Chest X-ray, PA view. Patient: 54 years old, sex M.
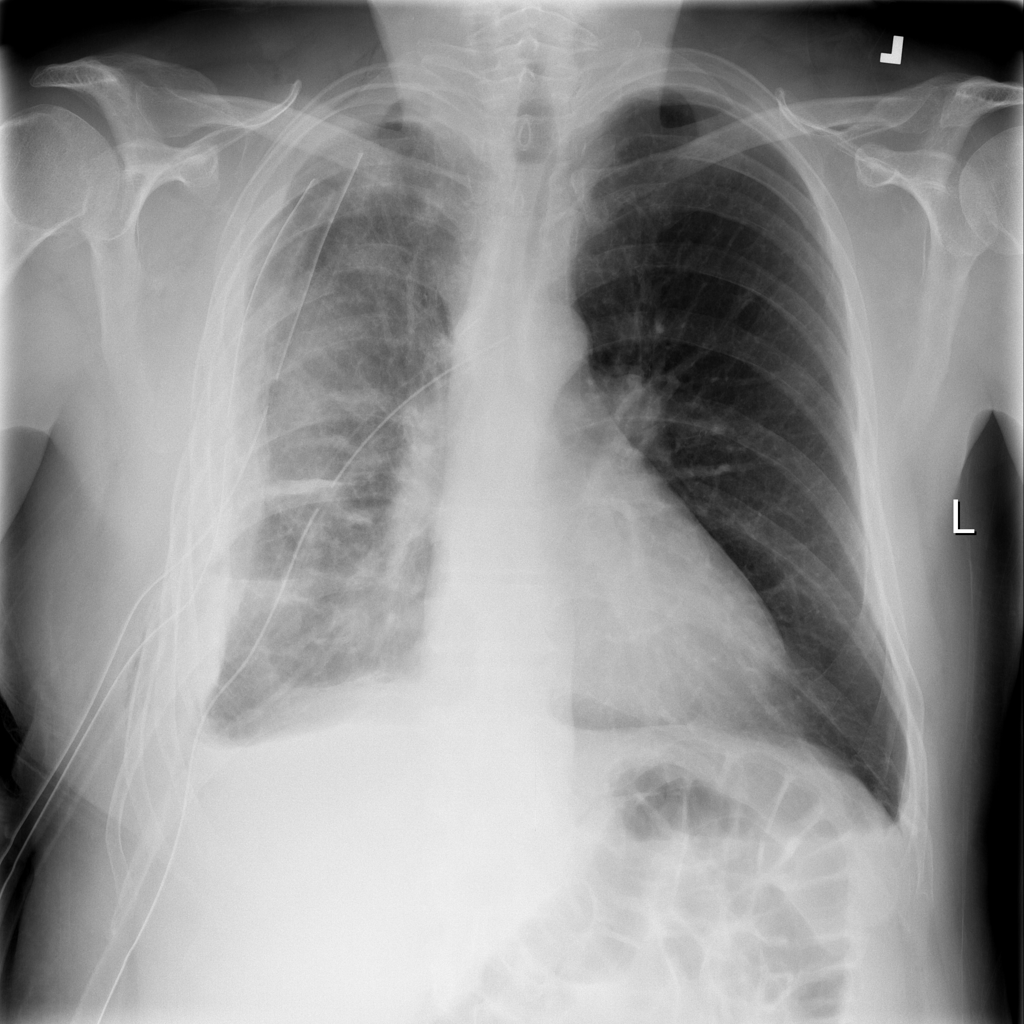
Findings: Effusion